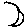
Label: moon